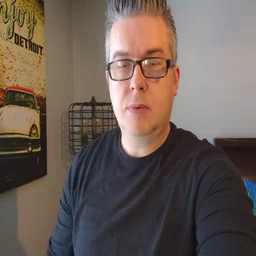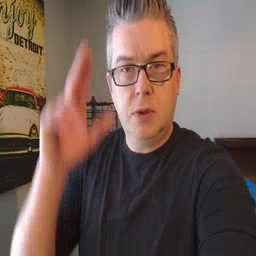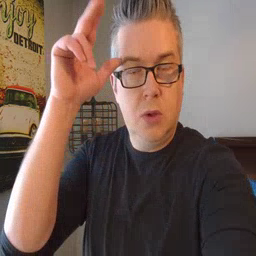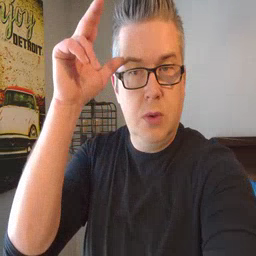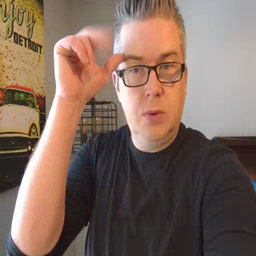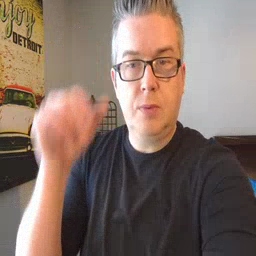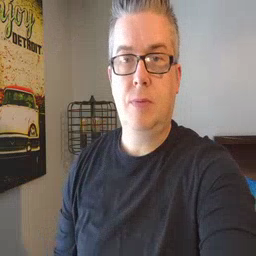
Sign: horse